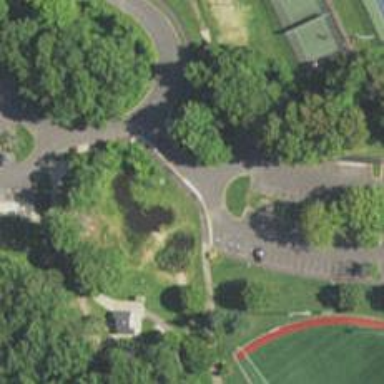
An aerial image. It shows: Footway road with cycle track.